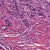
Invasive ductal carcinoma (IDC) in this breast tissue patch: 0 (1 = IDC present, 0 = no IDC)